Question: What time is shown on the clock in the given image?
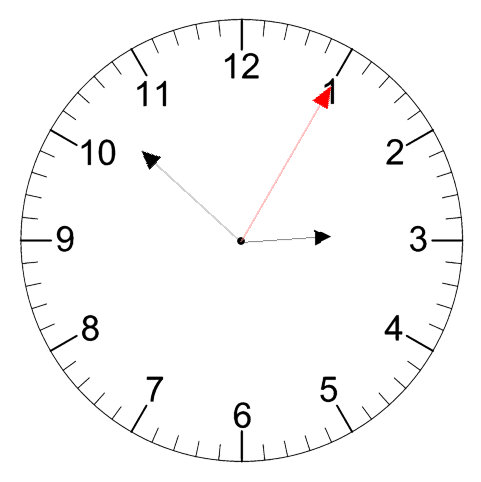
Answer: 02:52:05